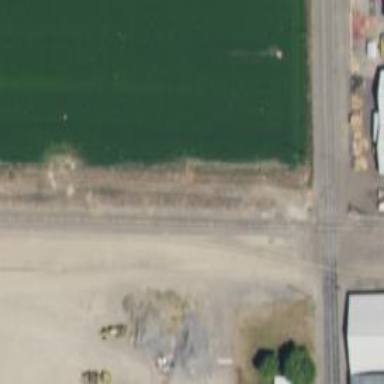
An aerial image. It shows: Railway siding with rails.